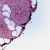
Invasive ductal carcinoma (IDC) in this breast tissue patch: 0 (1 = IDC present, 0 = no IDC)